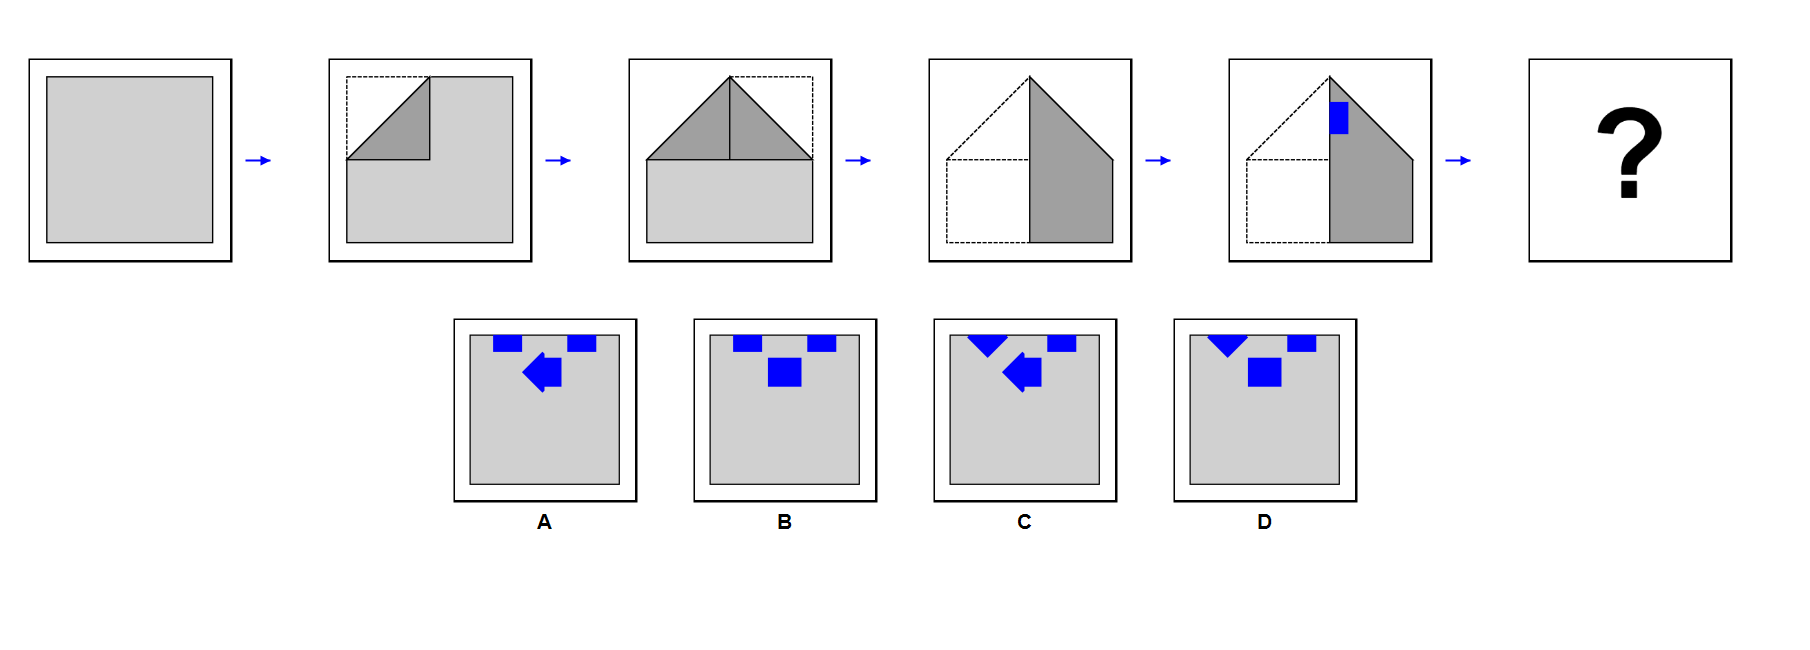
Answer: B